Question: I am currently developing a Domain Specific Language using Xtext, and until now everything has gone well. At this very moment I am working in the definition of the grammar, specifically in a set of production rules to let the user specify cron expressions (like the ones within the 'crontab' file in Unix).
: as you can see, production rule 'RangeCronList' is supposed to allow values like '*/1,3-4,JAN-DEC' but it does not. However, it does allow things like '*/10,10-2' or '*/1,JAN-DEC'.
: The error I am getting in the generated Eclipse IDE (for the non-recognized expressions) is "no viable alternative at input '...'".
: why these production rules do not allow to specify integers or IDs? I want users to be able to specify single integers, ids, ranges of them, and a list of these possible values.
: my experience with DSLs is short, so I appreciate if you can give some advices on this grammar fragment.
'''
grammar org.pascani.Pascani with org.eclipse.xtext.xbase.Xbase
import "http://www.eclipse.org/xtext/common/JavaVMTypes" as types
generate pascani "http://www.pascani.org/Pascani"
Model
: package = PackageDeclaration?
imports = XImportSection?
usings = UsingSection?
typeDeclaration = TypeDeclaration?
;
PackageDeclaration returns Package
: 'package' name = QualifiedName ';'?
;
UsingSection
: usingDeclarations += UsingDeclaration+
;
UsingDeclaration returns Using
: 'using' namespace ?= 'namespace' type = [Namespace | QualifiedName] ';'?
;
TypeDeclaration
: MonitorDeclaration
| NamespaceDeclaration
;
MonitorDeclaration returns Monitor
: 'monitor' name = ID '{'
typeDeclarations += MemberDeclaration*
'}'
;
NamespaceDeclaration returns Namespace
: 'namespace' name = ID '{'
typeDeclarations += NamespaceMemberDeclaration*
'}'
;
NamespaceMemberDeclaration
: NamespaceDeclaration
| VariableDeclaration
;
MemberDeclaration
: VariableDeclaration
| HandlerDeclaration
| EventDeclaration
;
VariableDeclaration
: jvmType = JvmTypeReference expression = XExpression ';'? // (XAssignment | MapValue | PairValue | ArrayValue)
;
HandlerDeclaration returns Handler
: 'handler' name = ID '(' declaredFormalParameter = JvmFormalParameter ')' body = XBlockExpression
;
// Special data types declaration
MapValue returns Map
: {Dictionary} '{' ( pairs += [Pair] (',' pairs += [Pair])* )? '}'
;
PairValue returns Pair
: key = (ID | STRING) ':' value = XExpression
;
ArrayValue returns Array
: {Array} '[' (elements += XExpression (',' elements+= XExpression)*)? ']'
;
// Event declarations
EventDeclaration returns Event
: 'event' name = ID 'raised' (periodically ?= 'periodically')? 'on' emitter = EventEmitter ';'?
;
EventType
: ('invoke'|'return'|'change'|'exception')
;
EventEmitter
: eventType = EventType 'of' emitter = QualifiedName (=>specifier = (RelationalEventSpecifier | EventSpecifier))? ('using' probe = ID)?
| cronExpression = CronExpression
;
RelationalEventSpecifier
: '(' RelationalEventSpecifier ')'
| left = EventSpecifier (and ?= 'and' | or ?= 'or') right = EventSpecifier
;
EventSpecifier
: 'below' 'of' EventSpecifierValue
| 'above' 'of' EventSpecifierValue
| 'equal' 'to' EventSpecifierValue
;
EventSpecifierValue
: value = Number percentage ?= '%'?
| variable = QualifiedName
;
CronExpression
: '('
seconds = CronElement
minutes = CronElement
hours = CronElement
days = CronElement
months = CronElement
daysOfWeek = CronElement
(year = CronElement)?
')'
| '@' constant = ID
;
CronElement
: TerminalCronElement | RangeCronElement | PeriodicCronElement
;
RangeCronElement hidden()
: start = IntLiteral '-' end = IntLiteral
| start = ID '-' end = ID
;
TerminalCronElement
: expression = (IntLiteral | ID | '*' | '?')
;
PeriodicCronElement hidden()
: expression = TerminalCronElement '/' elements = RangeCronList
;
RangeCronList hidden()
: elements += (TerminalCronElement | RangeCronElement) (',' elements += (TerminalCronElement | RangeCronElement))*
;
IntLiteral
: INT
;
'''
This is the part I am interested in:

Thanks.
---
Example (input)
'''
package org.example.monitors
using namespace System
monitor Performance {
event e1 raised on (0 */1,10-20 * * * *) // works fine
event e2 raised on (0 */1 * * * *) // It's not recognized!
}
'''
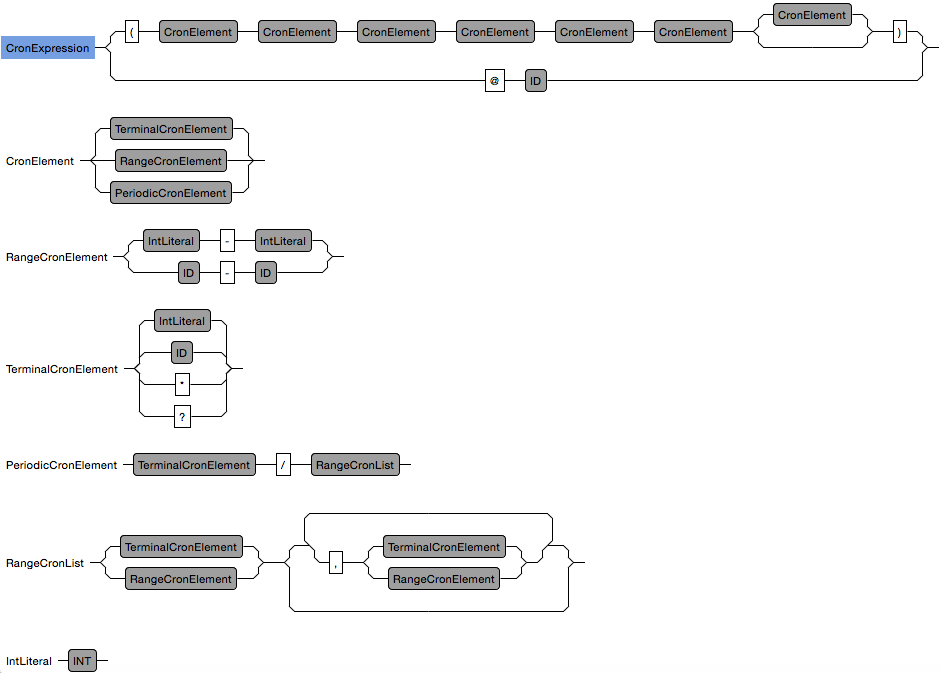
Answer: I don't see how whitespace is significant for parsing. If you just want to disallow whitespace you are better off invalidating it afterwards, because then you also have more control over what and how you tell the user (i.e. 'unexpected token RULE_WS' is not super useful).
The problem here is, that we need a look ahead of 2 in order to decide whether to enter the rule TerminalCronElement or RangeCronElement. Both alternatives check the token at LA(2) for possible follow ups. Unfortunately as we are in a hidden() context the token is WS, but that is not listed as a possible follow up, since the rule where the follow up tokens come from does hide whitespaces.
Your grammar works, if you rewrite the problematic part a bit like this:
'''
Model:
expressions+=CronExpression*;
CronExpression
: '('
seconds = CronElement
minutes = CronElement
hours = CronElement
days = CronElement
months = CronElement
daysOfWeek = CronElement
(year = CronElement)?
')'
| '@' constant = ID
;
CronElement
: RangeCronElement | PeriodicCronElement
;
RangeCronElement hidden()
: TerminalCronElement ({RangeCronElement.start=current}'-' end = IntLiteral)*
;
TerminalCronElement
: expression = (IntLiteral | ID | '*' | '?')
;
PeriodicCronElement hidden()
: expression = TerminalCronElement '/' elements = RangeCronList
;
RangeCronList hidden()
: elements += RangeCronElement (',' elements +=RangeCronElement)*
;
IntLiteral
: INT
;
'''
(note the change in RangeCronElement)
But here you'll have to invalidate things like *-3 or ?-5.
I suggest you try to do without the use of hidden().